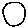
Label: circle